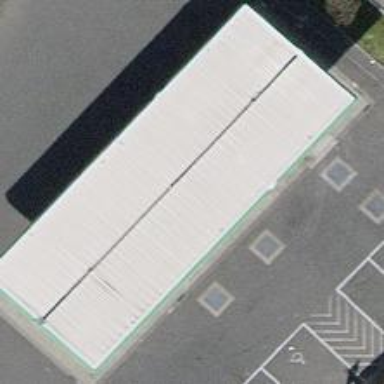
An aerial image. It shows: Building housing fuel station.